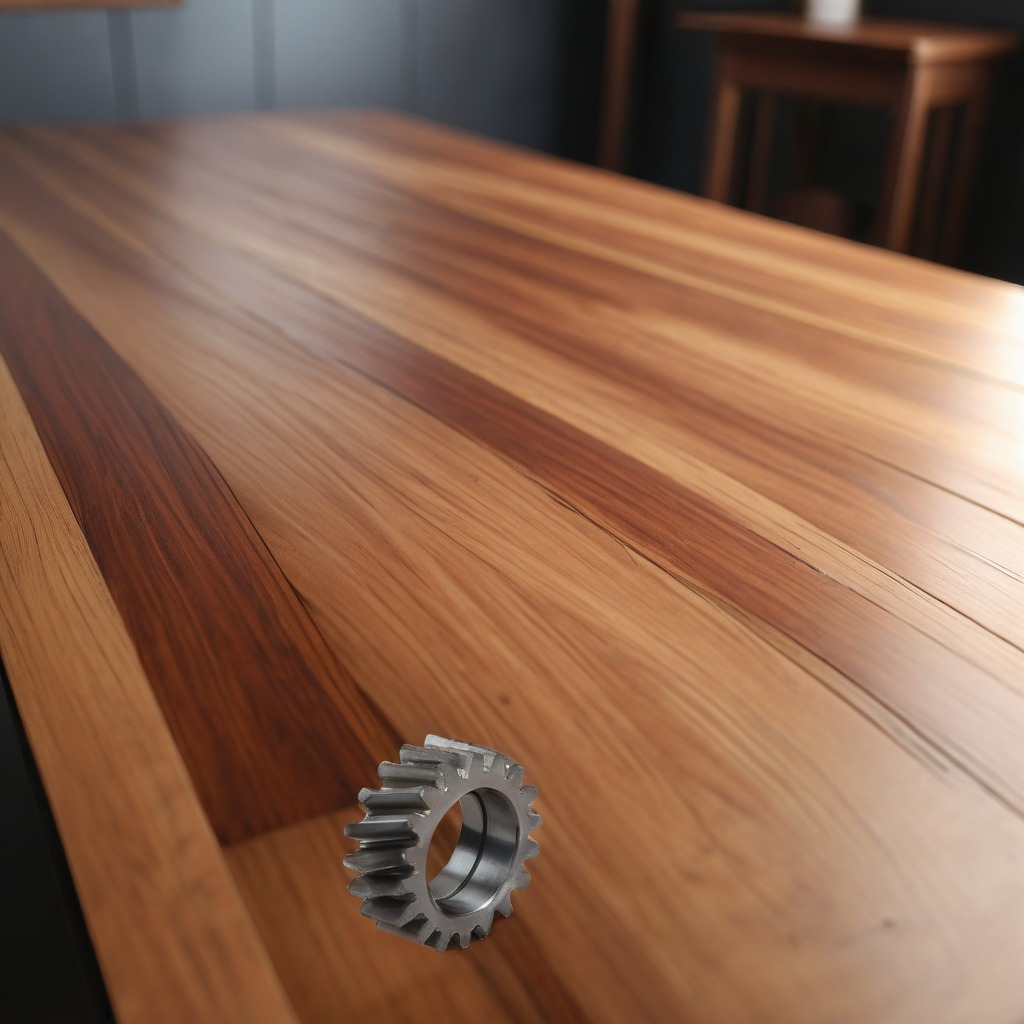
A steel gear with teeth is lying on a wooden table in a carpentry studio.